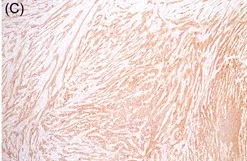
Immunohistochemistry showed positivity for. S-100 (x100).
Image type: pathology (immunostaining)